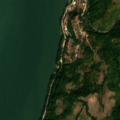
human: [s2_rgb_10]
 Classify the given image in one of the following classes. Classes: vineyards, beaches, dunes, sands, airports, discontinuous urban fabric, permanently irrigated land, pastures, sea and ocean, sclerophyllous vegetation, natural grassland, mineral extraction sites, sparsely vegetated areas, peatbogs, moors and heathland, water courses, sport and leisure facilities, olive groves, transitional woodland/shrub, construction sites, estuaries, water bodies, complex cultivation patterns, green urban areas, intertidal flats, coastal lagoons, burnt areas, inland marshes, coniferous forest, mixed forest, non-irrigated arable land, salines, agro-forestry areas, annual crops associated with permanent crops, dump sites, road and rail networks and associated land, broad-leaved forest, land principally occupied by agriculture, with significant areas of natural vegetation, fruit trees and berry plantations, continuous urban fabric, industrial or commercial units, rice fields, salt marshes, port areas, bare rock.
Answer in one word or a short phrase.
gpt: discontinuous urban fabric, land principally occupied by agriculture, with significant areas of natural vegetation, broad-leaved forest, water courses